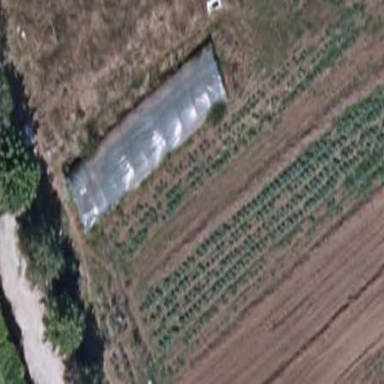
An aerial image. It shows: Greenhouse.